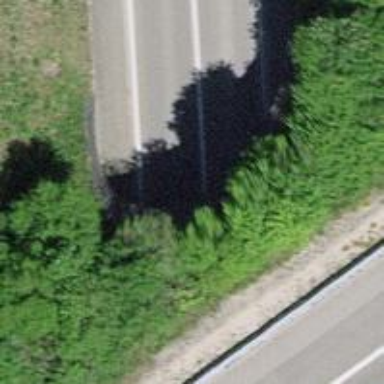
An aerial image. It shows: Secondary road passing through tunnel.